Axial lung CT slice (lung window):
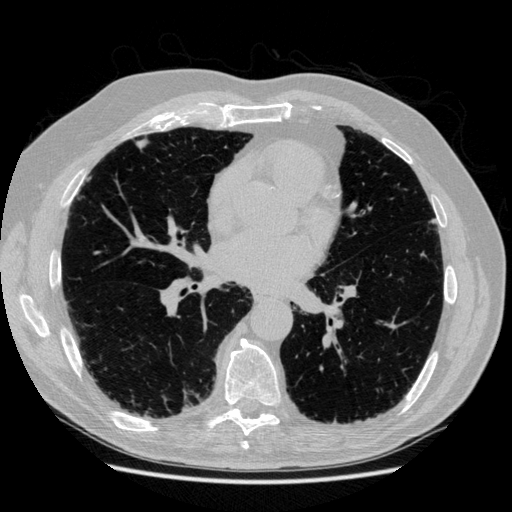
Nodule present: yes
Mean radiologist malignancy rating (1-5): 3